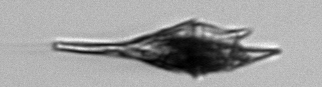
Label: Tripos_lineatus